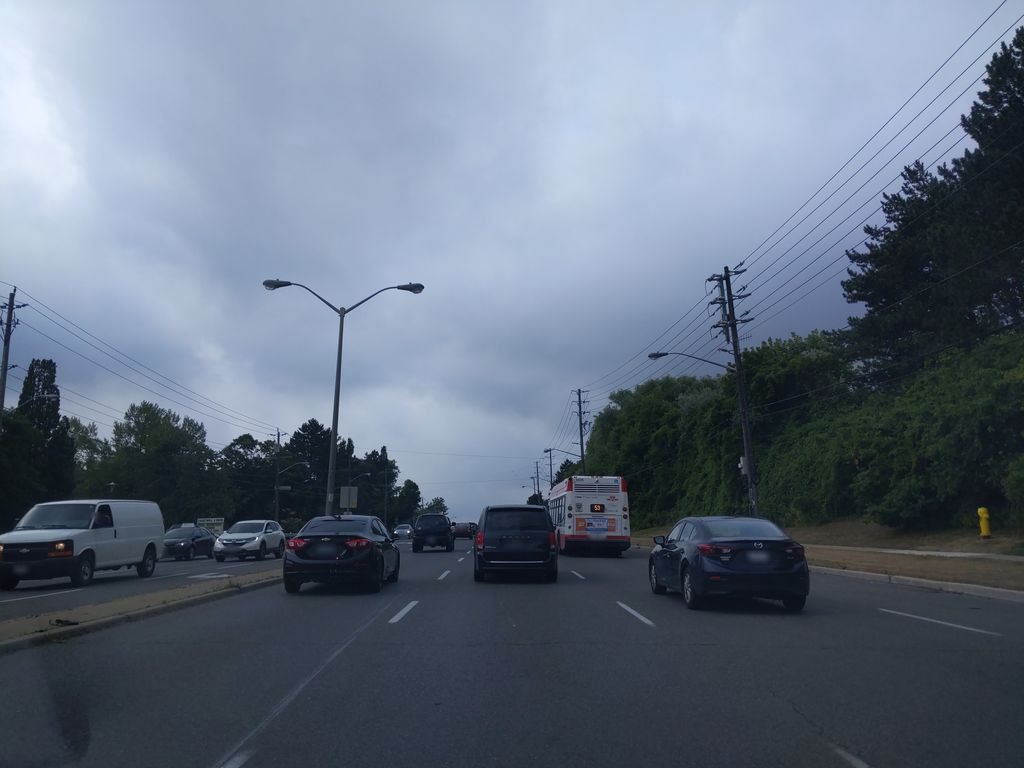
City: toronto